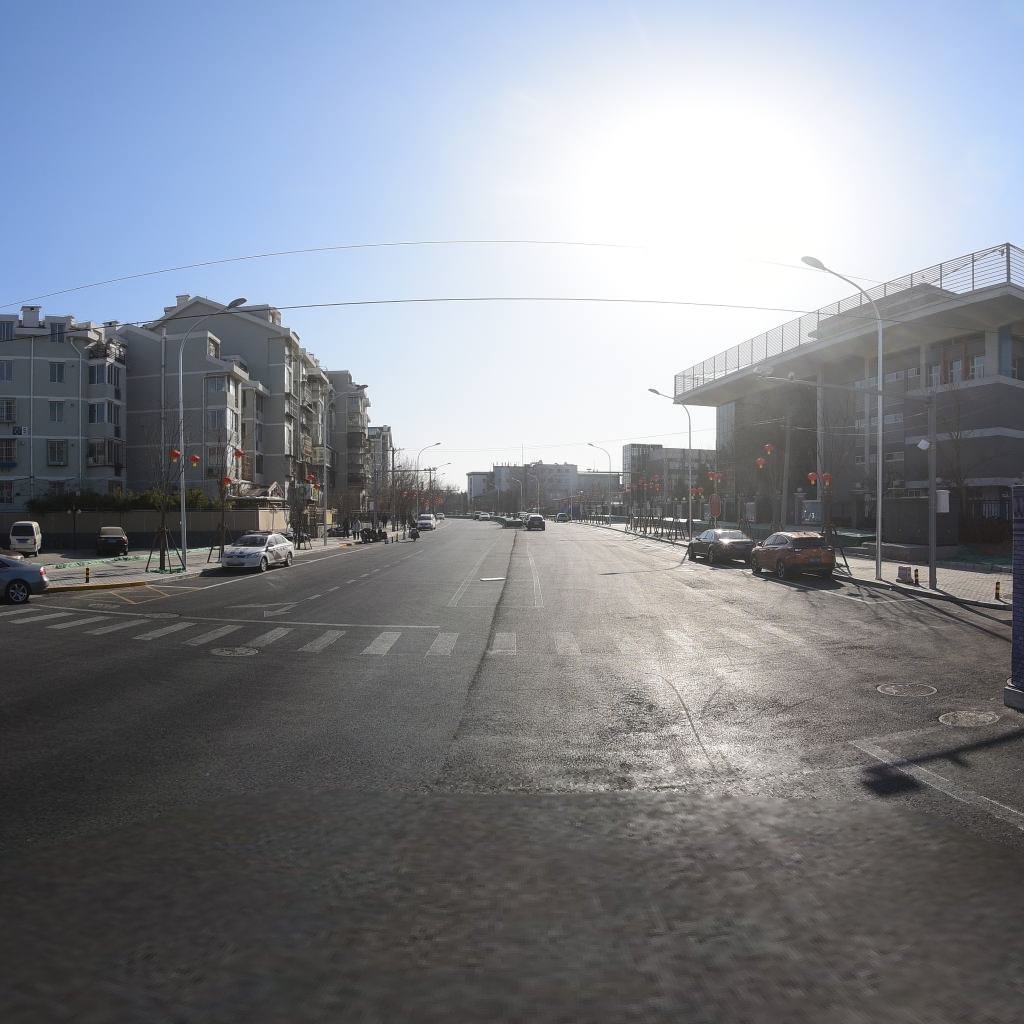
Region: Dongcheng
Road damage annotations: manhole cover, longitudinal crack, longitudinal crack, manhole cover, manhole cover, manhole cover, transverse crack, longitudinal crack, transverse crack